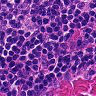
Metastatic tissue present: no